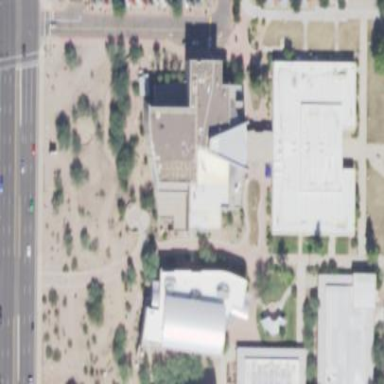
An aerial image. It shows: Library building.